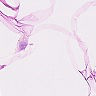
Metastatic tissue present: no